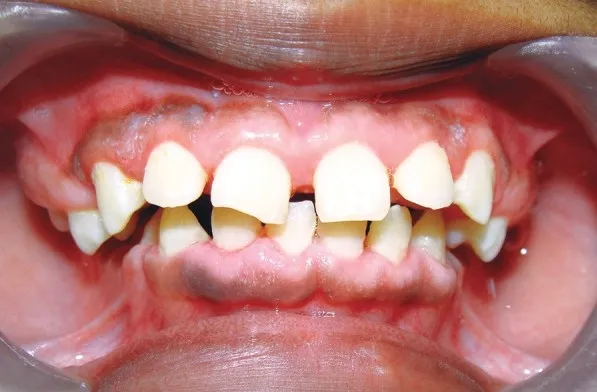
Postoperative - increased clinical crown length.
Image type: medical_photograph (other_medical_photograph)